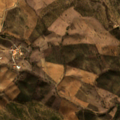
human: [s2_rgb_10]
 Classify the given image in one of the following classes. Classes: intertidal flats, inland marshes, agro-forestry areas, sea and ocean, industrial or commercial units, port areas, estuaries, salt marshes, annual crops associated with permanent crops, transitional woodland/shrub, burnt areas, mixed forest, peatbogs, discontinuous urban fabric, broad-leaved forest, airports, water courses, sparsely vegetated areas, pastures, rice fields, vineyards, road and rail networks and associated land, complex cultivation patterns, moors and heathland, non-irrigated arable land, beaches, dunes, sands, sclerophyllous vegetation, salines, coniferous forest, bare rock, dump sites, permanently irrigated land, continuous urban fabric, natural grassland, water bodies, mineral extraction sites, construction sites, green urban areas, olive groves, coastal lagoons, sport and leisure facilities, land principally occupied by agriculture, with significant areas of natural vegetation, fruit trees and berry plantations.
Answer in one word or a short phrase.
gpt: non-irrigated arable land, land principally occupied by agriculture, with significant areas of natural vegetation, sclerophyllous vegetation, transitional woodland/shrub